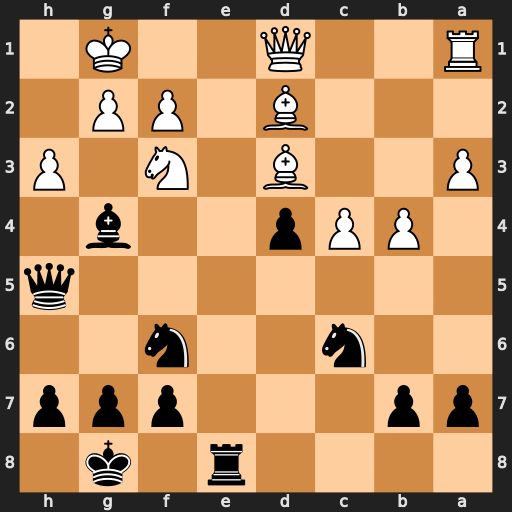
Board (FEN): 4r1k1/pp3ppp/2n2n2/7q/1PPp2b1/P2B1N1P/3B1PP1/R2Q2K1
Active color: b
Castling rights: -
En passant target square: -
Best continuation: Bxf3 Qxf3 Qxf3 gxf3 Ne5 Be2 d3 Bd1 Nxc4